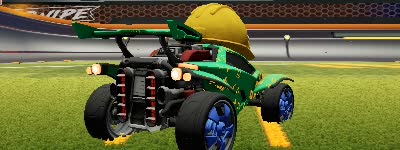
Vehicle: octane